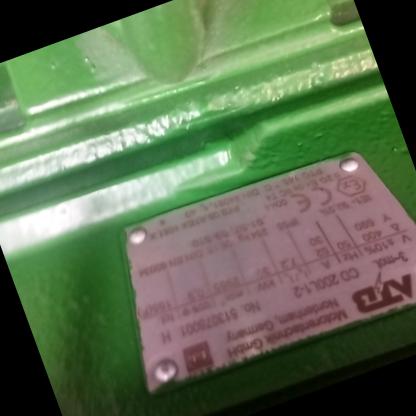
Klasa: tabliczka-znamionowa